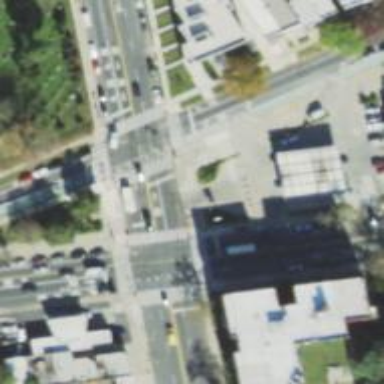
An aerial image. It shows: Footway with asphalt surface and zebra crossing marked on it.